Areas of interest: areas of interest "Laiyi Han Hospital"
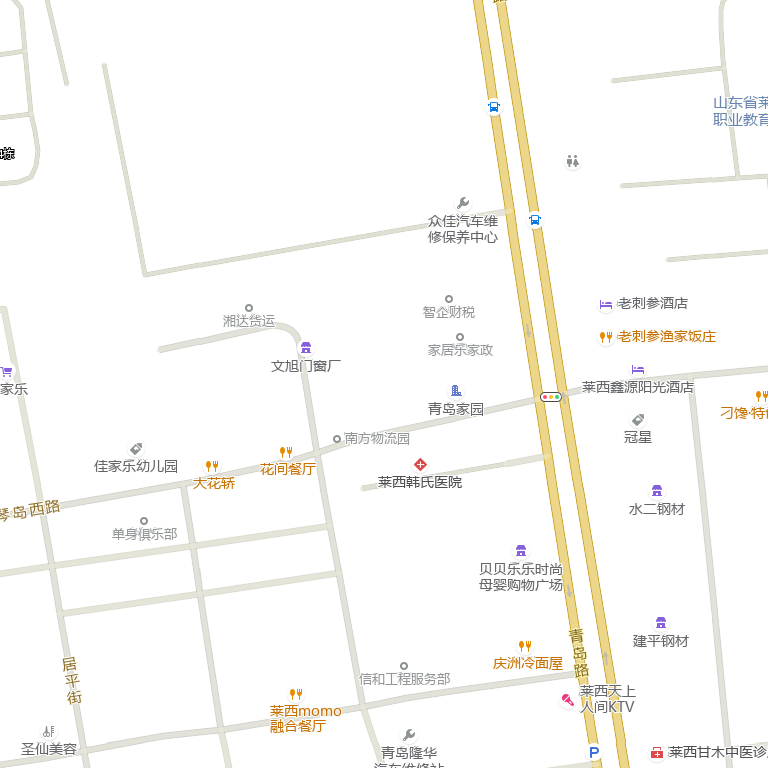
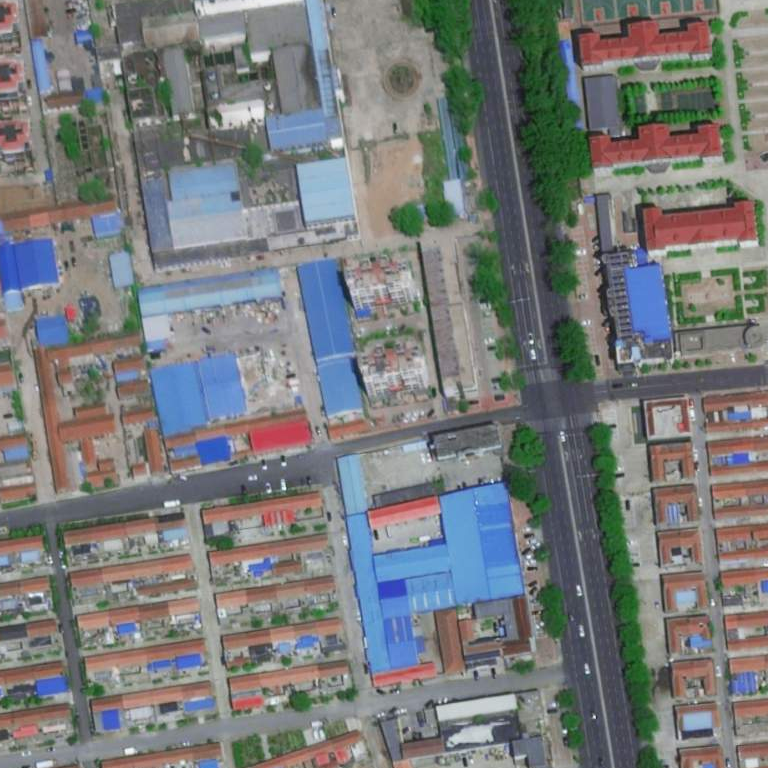